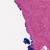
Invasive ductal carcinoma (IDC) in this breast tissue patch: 0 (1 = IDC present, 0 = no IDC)